Question:
I apologies if my question is trivial i am a NOOB at neo4j.
I am trying to write a cypher query that will find all the purple nodes desc order from the value of [sum ( mass_of * contains ) for all paths going from purple to red ]
example:
In picture it would be [( mass_of * contains )] for all red paths then sum all the red paths.
I started with this query but i m not sure where to go from here.
'''
MATCH p0=(p:Purple)-[m:mass_of]->(g:Green)-[c:contains]->(r:red {name: "something"})
WITH m, c.amount * m.amount as total_per_path
WITH total_per_path, reduce( total=0, node IN collect(m)| total + total_per_path) AS total_something
RETURN total_something as TOTAL, total_per_path as PER_TOTAL_PATH
'''
...
thanks for any help.
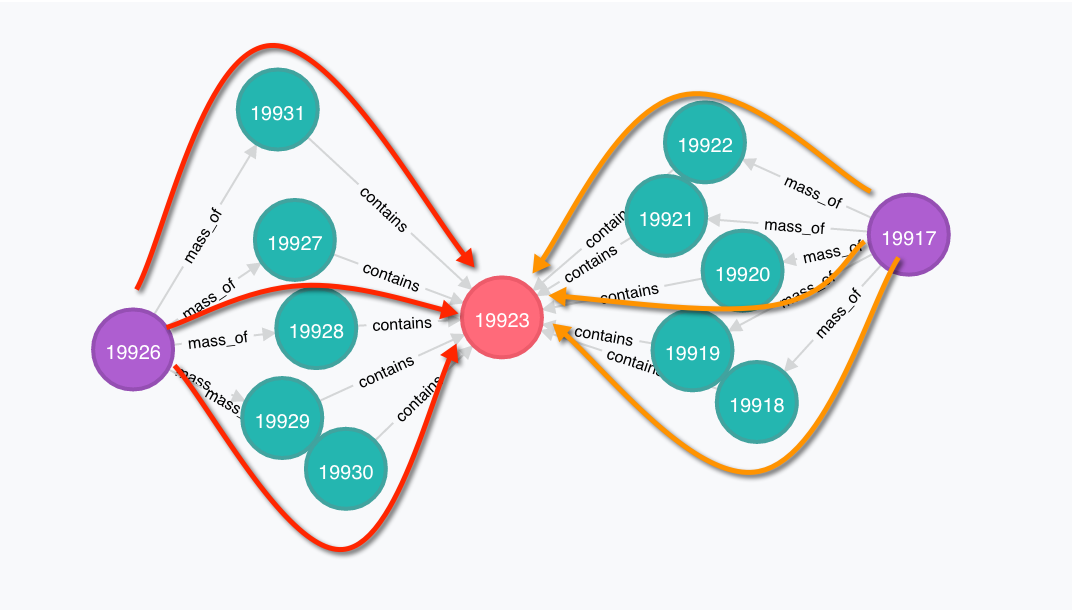
Answer: This should do it
'''
MATCH (p:Purple)-[m:mass_of]->(g:Green)-[c:contains]->(r:red {name: "something"})
RETURN p, SUM(c.amount * m.amount) AS total
ORDER BY total DESC
'''
You can also collect the m,g or c in return if you need that nodes/relationships.